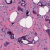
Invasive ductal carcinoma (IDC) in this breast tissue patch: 1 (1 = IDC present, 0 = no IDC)